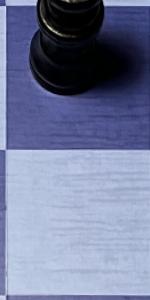
Label: Empty